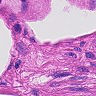
Metastatic tissue present: no